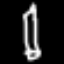
Label: pencil